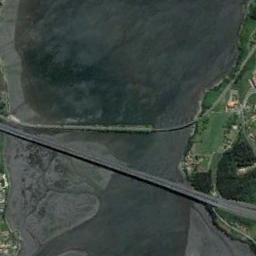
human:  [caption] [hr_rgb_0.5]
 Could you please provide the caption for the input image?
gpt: The water under the bridge is green .

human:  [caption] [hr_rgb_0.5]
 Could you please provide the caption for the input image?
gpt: Two bridges are over the river next to the grass .

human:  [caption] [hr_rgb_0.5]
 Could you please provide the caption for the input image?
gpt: Two cross-triangular bridges connect the green fields on both sides of the deep blue river .

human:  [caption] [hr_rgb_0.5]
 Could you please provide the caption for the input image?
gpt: A bridge is built on a dark green river and the river has a point bar .

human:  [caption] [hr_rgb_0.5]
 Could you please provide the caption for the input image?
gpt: Many trees are around the bridge .